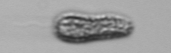
Label: Pseudochattonella_farcimen